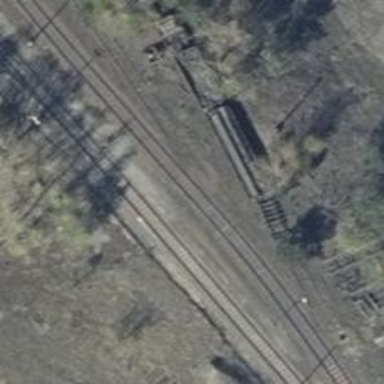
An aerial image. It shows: Abandoned railway yard is depicted.